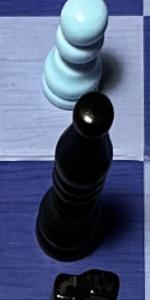
Label: Bishop_Black